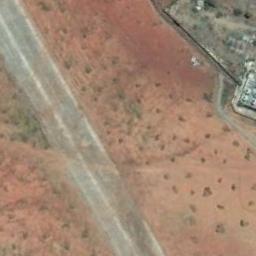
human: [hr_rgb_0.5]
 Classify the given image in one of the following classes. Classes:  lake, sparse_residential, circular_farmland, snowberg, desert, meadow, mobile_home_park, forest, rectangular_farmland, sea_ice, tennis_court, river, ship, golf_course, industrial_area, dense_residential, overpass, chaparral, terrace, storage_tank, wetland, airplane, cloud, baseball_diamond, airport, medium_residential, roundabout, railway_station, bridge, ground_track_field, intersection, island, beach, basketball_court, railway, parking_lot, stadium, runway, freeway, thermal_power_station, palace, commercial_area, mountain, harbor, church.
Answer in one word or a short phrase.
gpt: runway